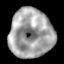
Tissue: lung
Cell type: Epithelial cells
Senescence score: 0.2275
Nuclear area (px): 2074
Mean DAPI intensity: 162.757